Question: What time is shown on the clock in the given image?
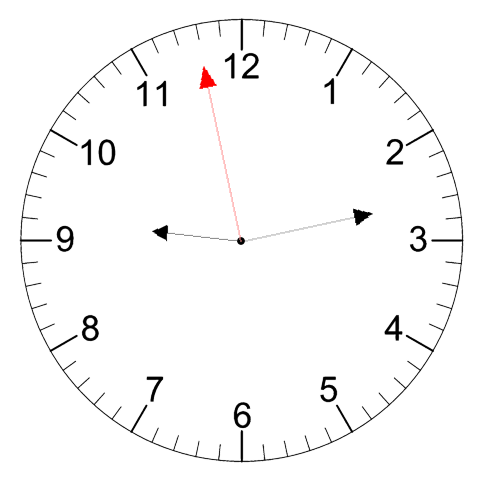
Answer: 09:12:58